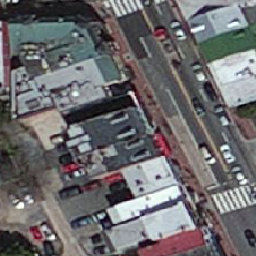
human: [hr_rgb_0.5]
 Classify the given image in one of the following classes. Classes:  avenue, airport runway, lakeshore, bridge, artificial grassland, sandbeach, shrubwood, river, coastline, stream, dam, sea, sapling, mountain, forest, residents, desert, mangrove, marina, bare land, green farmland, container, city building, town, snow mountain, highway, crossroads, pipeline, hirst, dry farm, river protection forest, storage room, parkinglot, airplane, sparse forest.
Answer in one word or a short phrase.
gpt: city building